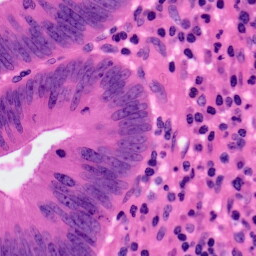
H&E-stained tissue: Colon